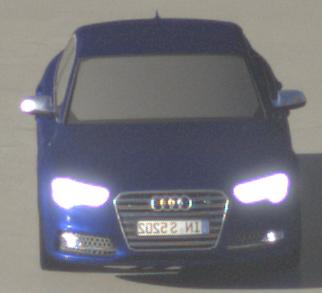
Make: Audi
Model: S5
Detailed model: F5
Model produced from: 2016
Model produced until: 2019
Doors: 2
Color: blue
Road condition: wet road
Daytime: sunrise or sunset
Contrast: high contrast